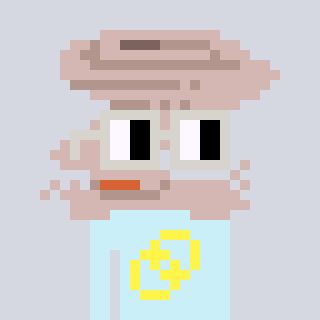
a pixel art character with square light gray glasses, a tornado-shaped head and a cold-colored body on a cool background